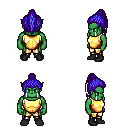
a pixel art fantasy rpg character, male body template, orc, green skin, gold chest armor, gold greaves, blue long topknot hairstyle, black shoes, four views (front, back, left, right), 2x2 character sprite sheet, small pixel art, hard edges, no anti-aliasing